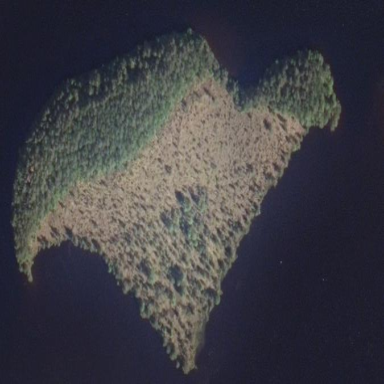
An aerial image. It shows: Islet covered with woodland.